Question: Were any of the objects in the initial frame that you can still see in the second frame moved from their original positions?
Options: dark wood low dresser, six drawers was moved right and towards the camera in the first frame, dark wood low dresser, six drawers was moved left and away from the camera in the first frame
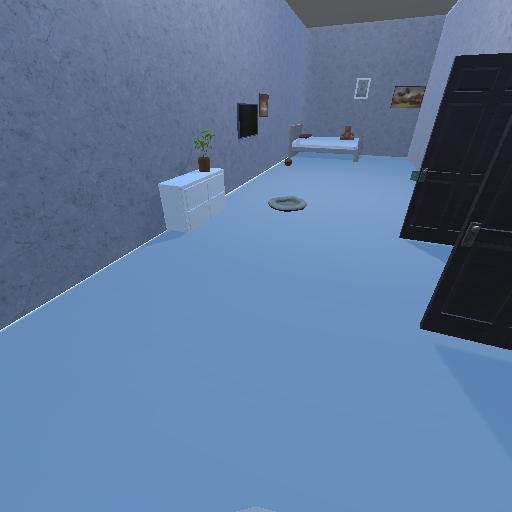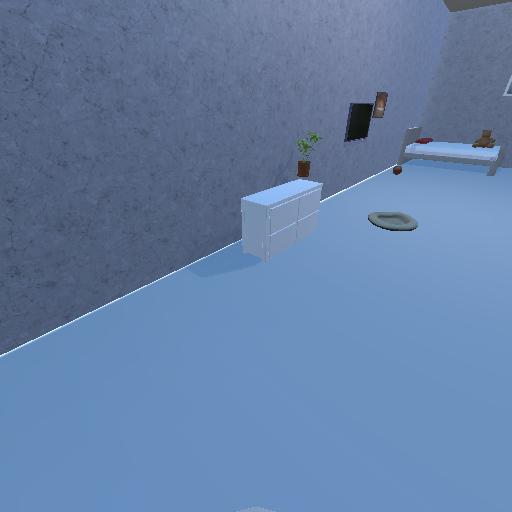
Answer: dark wood low dresser, six drawers was moved right and towards the camera in the first frame